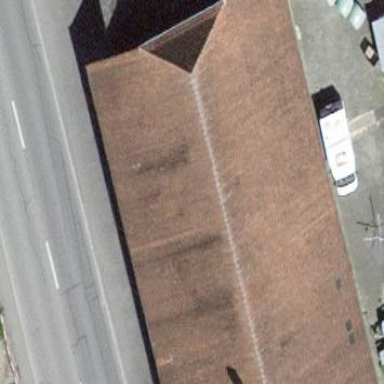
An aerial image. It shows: Farm building.